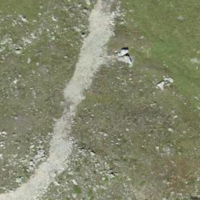
EUNIS habitat code: 26
Species observed at this site:
Rupicapra rupicapra